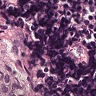
Metastatic tissue present: no